Question:
Please review the attached screenshot. The image above the red line shows the summary of training class a user signed up for.
Of particular interest on that image is the column header called 'Available'.
Anytime a user signs up for a training, that number descreases by 1.
For instance, the current available seat is 29 according to the image. If a user signs up for this class, the number decreases by 1 to 28.
This works well so far.
In the event that the user decides, s/he can't take the class that s/he signed up for whatever reason, the user will need to click the 'Cancel Training' button to remove that class from his/her list as shown in the image below the read line.
When this happens, it frees up a seat.
This works fine as well.
What we would like to do is add that seat back to the list on image above the red line.
So, assuming the 'Available' seat is 28 and the user cancels his/her seat, we would like to put that seat back so now it increases by 1 to 29.
I am not sure what I am doing wrong but this code below displays all the seats, rather that the record that shows 28 seats.
'''
Insert into tblTrainings (availableSeats)
select (t.availableseats+1)availableseats
from tblTrainings t Inner Join tblCourses c on t.courseId = c.courseId
Inner Join tblLocations l on t.locationId = l.LocationId
Inner Join tblTrainingDates d on c.dateid=d.dateid
Inner Join tblCourseInstructor ic on c.courseId = ic.CourseId
Inner Join tblInstructors i on ic.instructorId = i.instructorId
where t.locationid=2;
DELETE FROM tblTrainings WHERE trainingId = @trainingid and username = @uchide"
'''
Just a little info about the design.
We have the following lookup tables:
tblLocations, tblCourses, tblInstructors, tblCourseInstructor, tblTrainingDates
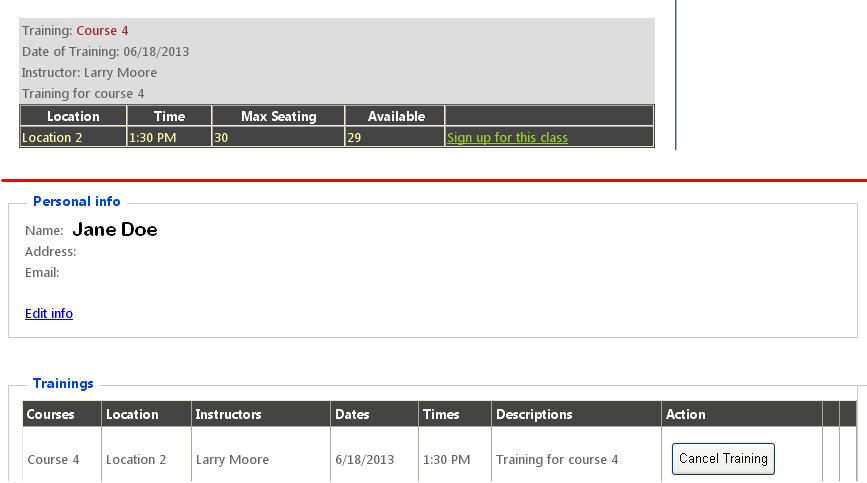
Answer: From chat you mentioned you would like a solution that does not require storing the AvailableSeats on your DB.
There are two general solutions to this problem. One being very easy to code with some scalability issues; and the other that is a little more convoluted but will scale fine with your website.
Steps of the first solution:
- - - - -
As long as one has a basic understanding of UPDATE, and SELECT queries implementing this should be pretty simple when given the correct DB structure.
NOTE: This has some scalability issues because when you get a massive amount of users you are required to search through every single one of them for their course ID; and the load time increases with the user amount.
Steps of the second solution:
- - -
NOTE: Although this solution still uses simple UPDATE queries on the back-end, the process of creating the tracking systems to manage the array structure can be very tedious.
Many users would think a third solution would be similar to the first but to also add a column to the Course Table with the availableSeats and incriment/decriment by 1 whenever a user enrolls/drops a course.
This may technically work; but it is inefficient because you are unnecessarily using extra space on your DB back-end. This is unnecessary because you need the course IDs attached to each user to know who is in the course; and with that alone you can figure out how many seats are left '(AvailableSeats = MaxSeats - NumPeopleEnrolled)'.